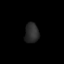
Tissue: lung
Cell type: Epithelial cells
Senescence score: 0.2094
Nuclear area (px): 274
Mean DAPI intensity: 42.785